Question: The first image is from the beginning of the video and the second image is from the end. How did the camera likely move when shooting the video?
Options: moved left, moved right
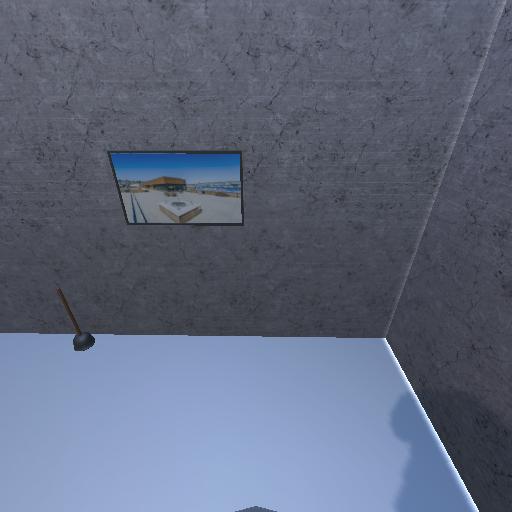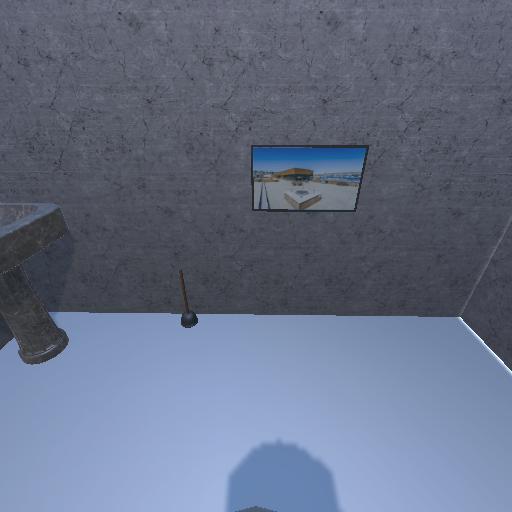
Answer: moved left